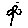
Label: flower